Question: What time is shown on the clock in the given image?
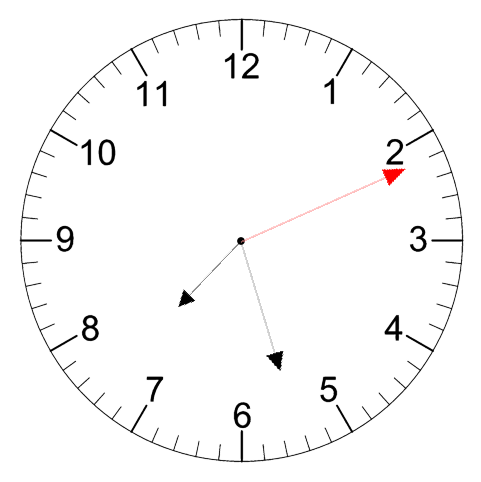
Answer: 07:27:11